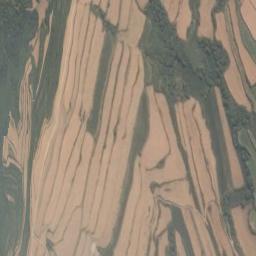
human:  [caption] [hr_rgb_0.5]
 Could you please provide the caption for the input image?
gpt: The bare terrace is next to some trees .

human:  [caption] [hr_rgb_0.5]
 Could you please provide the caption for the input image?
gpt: A large layer of brown and green mixed terraces .

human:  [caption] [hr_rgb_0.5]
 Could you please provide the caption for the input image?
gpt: There are many plants on the terrace .

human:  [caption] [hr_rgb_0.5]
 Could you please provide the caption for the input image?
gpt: There are no crops on the terraces in the picture .

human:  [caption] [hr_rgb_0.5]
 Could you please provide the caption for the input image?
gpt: There are many yellow terraces and some green ones .